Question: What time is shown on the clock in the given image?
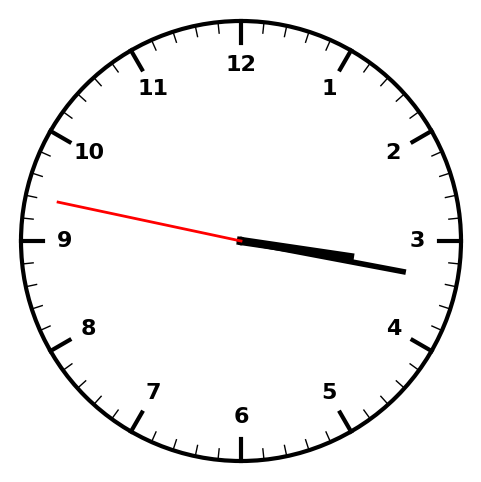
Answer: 03:16:47